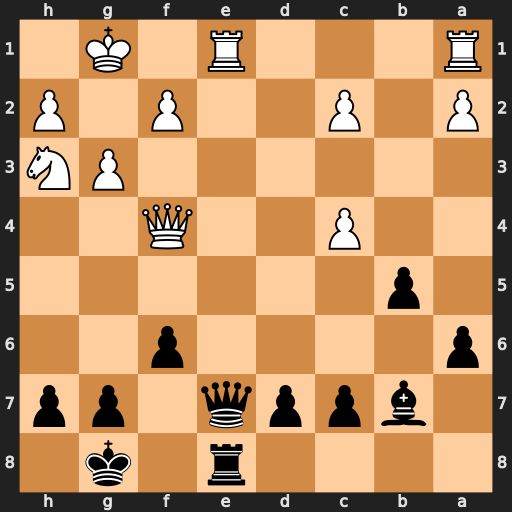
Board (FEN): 4r1k1/1bppq1pp/p4p2/1p6/2P2Q2/6PN/P1P2P1P/R3R1K1
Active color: b
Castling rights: -
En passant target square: -
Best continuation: Qxe1+ Rxe1 Rxe1#